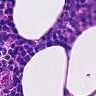
Metastatic tissue present: no